Field crop: tomato
Growth stage: 1
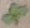
Species: solanum